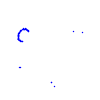
Particle: kaon